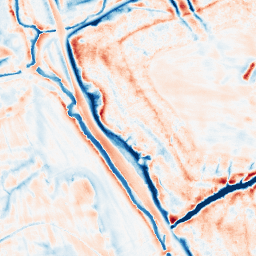
Category: edge_preserving
Decomposition family: bilateral
Decomposition parameters: d: 21
sigma_color: 75
sigma_space: 100
Upsampling method: regularized
Upsampling parameters: scale: 4
lambda_reg: 0.01
Upsampling scale: 4